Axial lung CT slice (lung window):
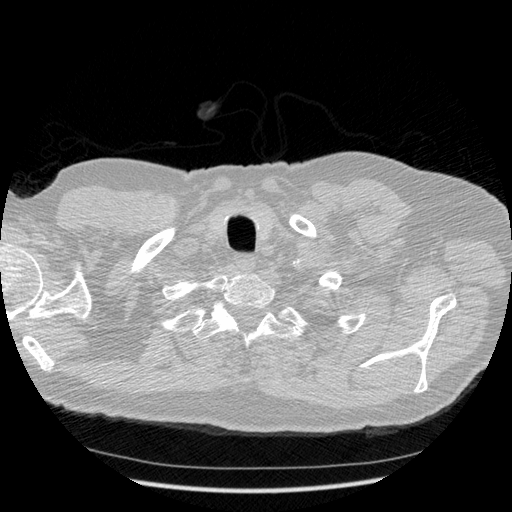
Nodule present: no